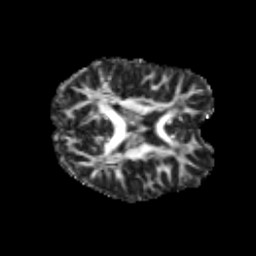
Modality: FA
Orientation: axial
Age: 21
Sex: male
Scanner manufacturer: siemens
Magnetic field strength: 3 T
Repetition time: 3.5 s
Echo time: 0.113 s